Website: ulta-beauty
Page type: billing-address
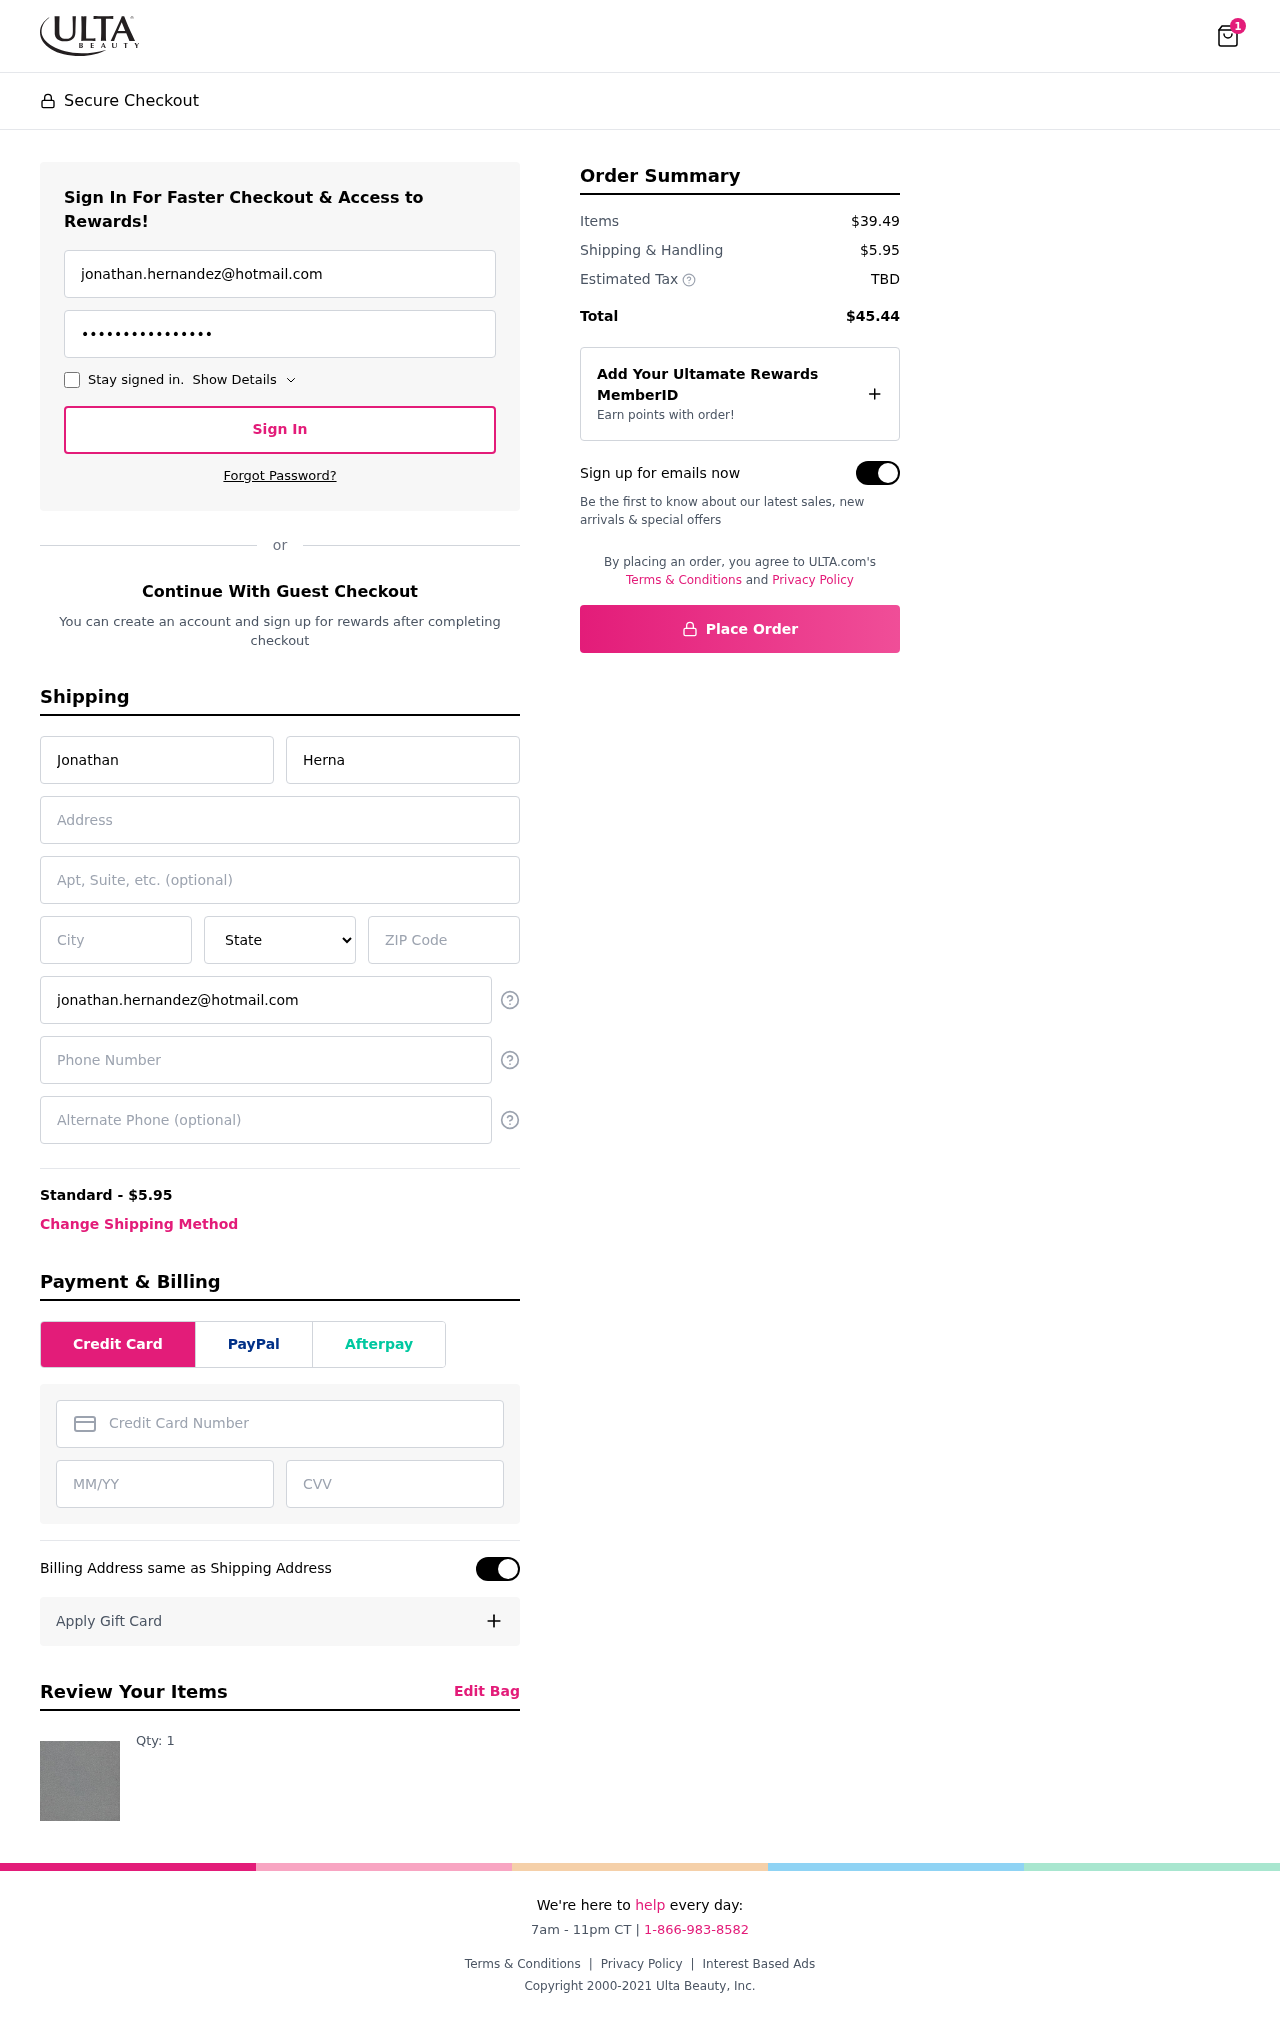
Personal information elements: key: PII_STATE
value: Maine
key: PII_EMAIL
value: jonathan.hernandez@hotmail.com
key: PII_FIRSTNAME
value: Jonathan
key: PII_LASTNAME
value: Hernandez
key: PII_STREET
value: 659 Torres Circle
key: PII_STREET2
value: Suite 668
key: PII_CITY
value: New Tiffanyview
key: PII_POSTCODE
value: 50113
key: PII_PHONE
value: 4437195455
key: PII_ALT_PHONE
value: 3742715621
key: PII_CARD_NUMBER
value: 3767 6253 7205 578
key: PII_CARD_EXPIRY
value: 04/26
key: PII_CARD_CVV
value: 4291
Product elements: key: PRODUCT1_QUANTITY
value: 1
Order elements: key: ORDER_NUM_ITEMS
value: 1
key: ORDER_SHIPPING_COST
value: $5.95
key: ORDER_SUBTOTAL
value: $39.49
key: ORDER_TOTAL
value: $45.44